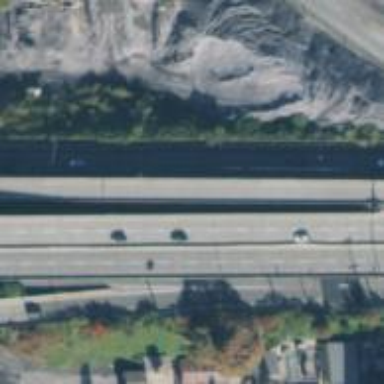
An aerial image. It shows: Primary link highway.